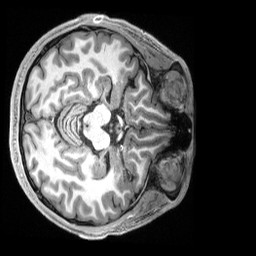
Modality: T1w
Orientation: axial
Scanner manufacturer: siemens
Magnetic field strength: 3 T
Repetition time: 2.5 s
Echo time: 0.00231 s